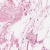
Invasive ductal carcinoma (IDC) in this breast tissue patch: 0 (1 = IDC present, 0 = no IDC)